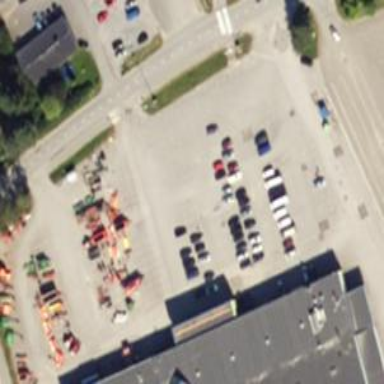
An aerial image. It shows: Parking area.